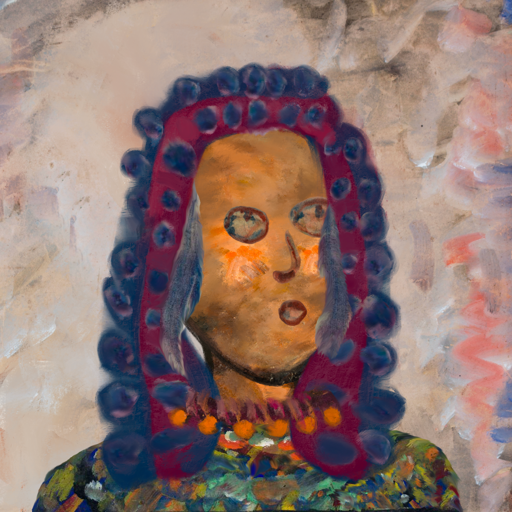
Background: Roy_Bahadur, Head And Neck Side: Gypsy_Queen, Face Side: Orphan, Bust: An_Impression, Hair Side: Hill_Girl, Head Accessory: Blank, Second Necklace: Blank, Necklace: Doll, Baby: Blank